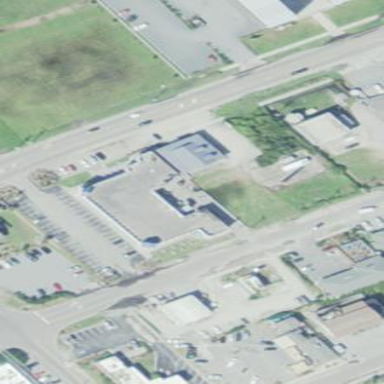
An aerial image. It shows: Building.